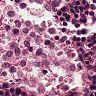
Metastatic tissue present: no